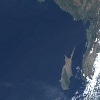
Label: water